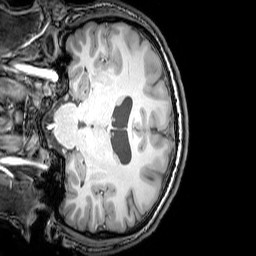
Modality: T1w
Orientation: coronal
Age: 25
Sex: male
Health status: healthy
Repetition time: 0.081 s
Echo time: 0.037 s